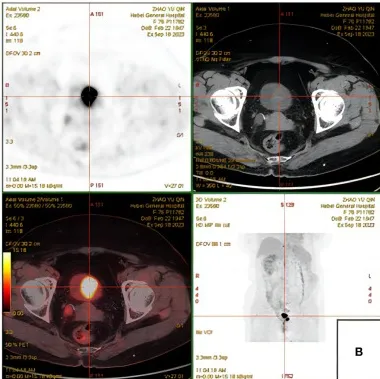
PET-CT. (B) High metabolic wall occupation near the upper margin of the bladder body.
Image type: radiology (pet)